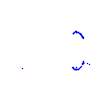
Particle: proton